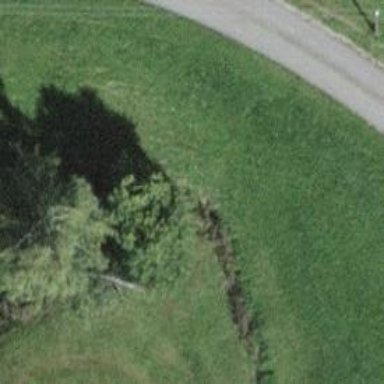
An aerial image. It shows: Single tag "natural: tree."